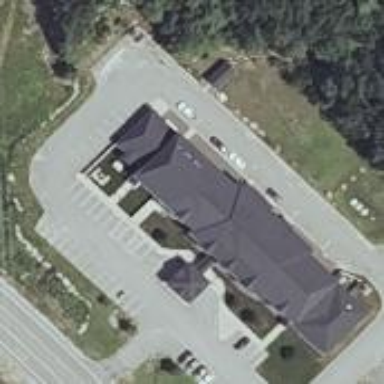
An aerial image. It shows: Hotel building.